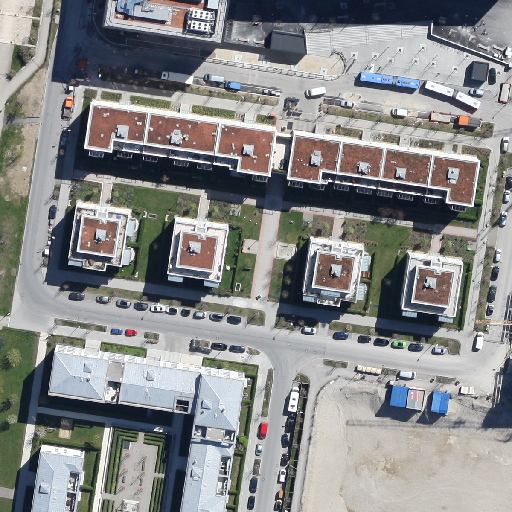
Referring expression: truck